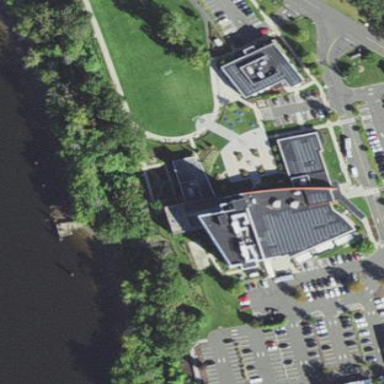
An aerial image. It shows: University building.